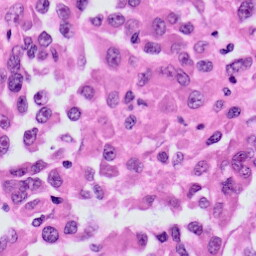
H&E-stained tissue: Skin